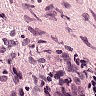
Metastatic tissue present: no